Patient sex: M
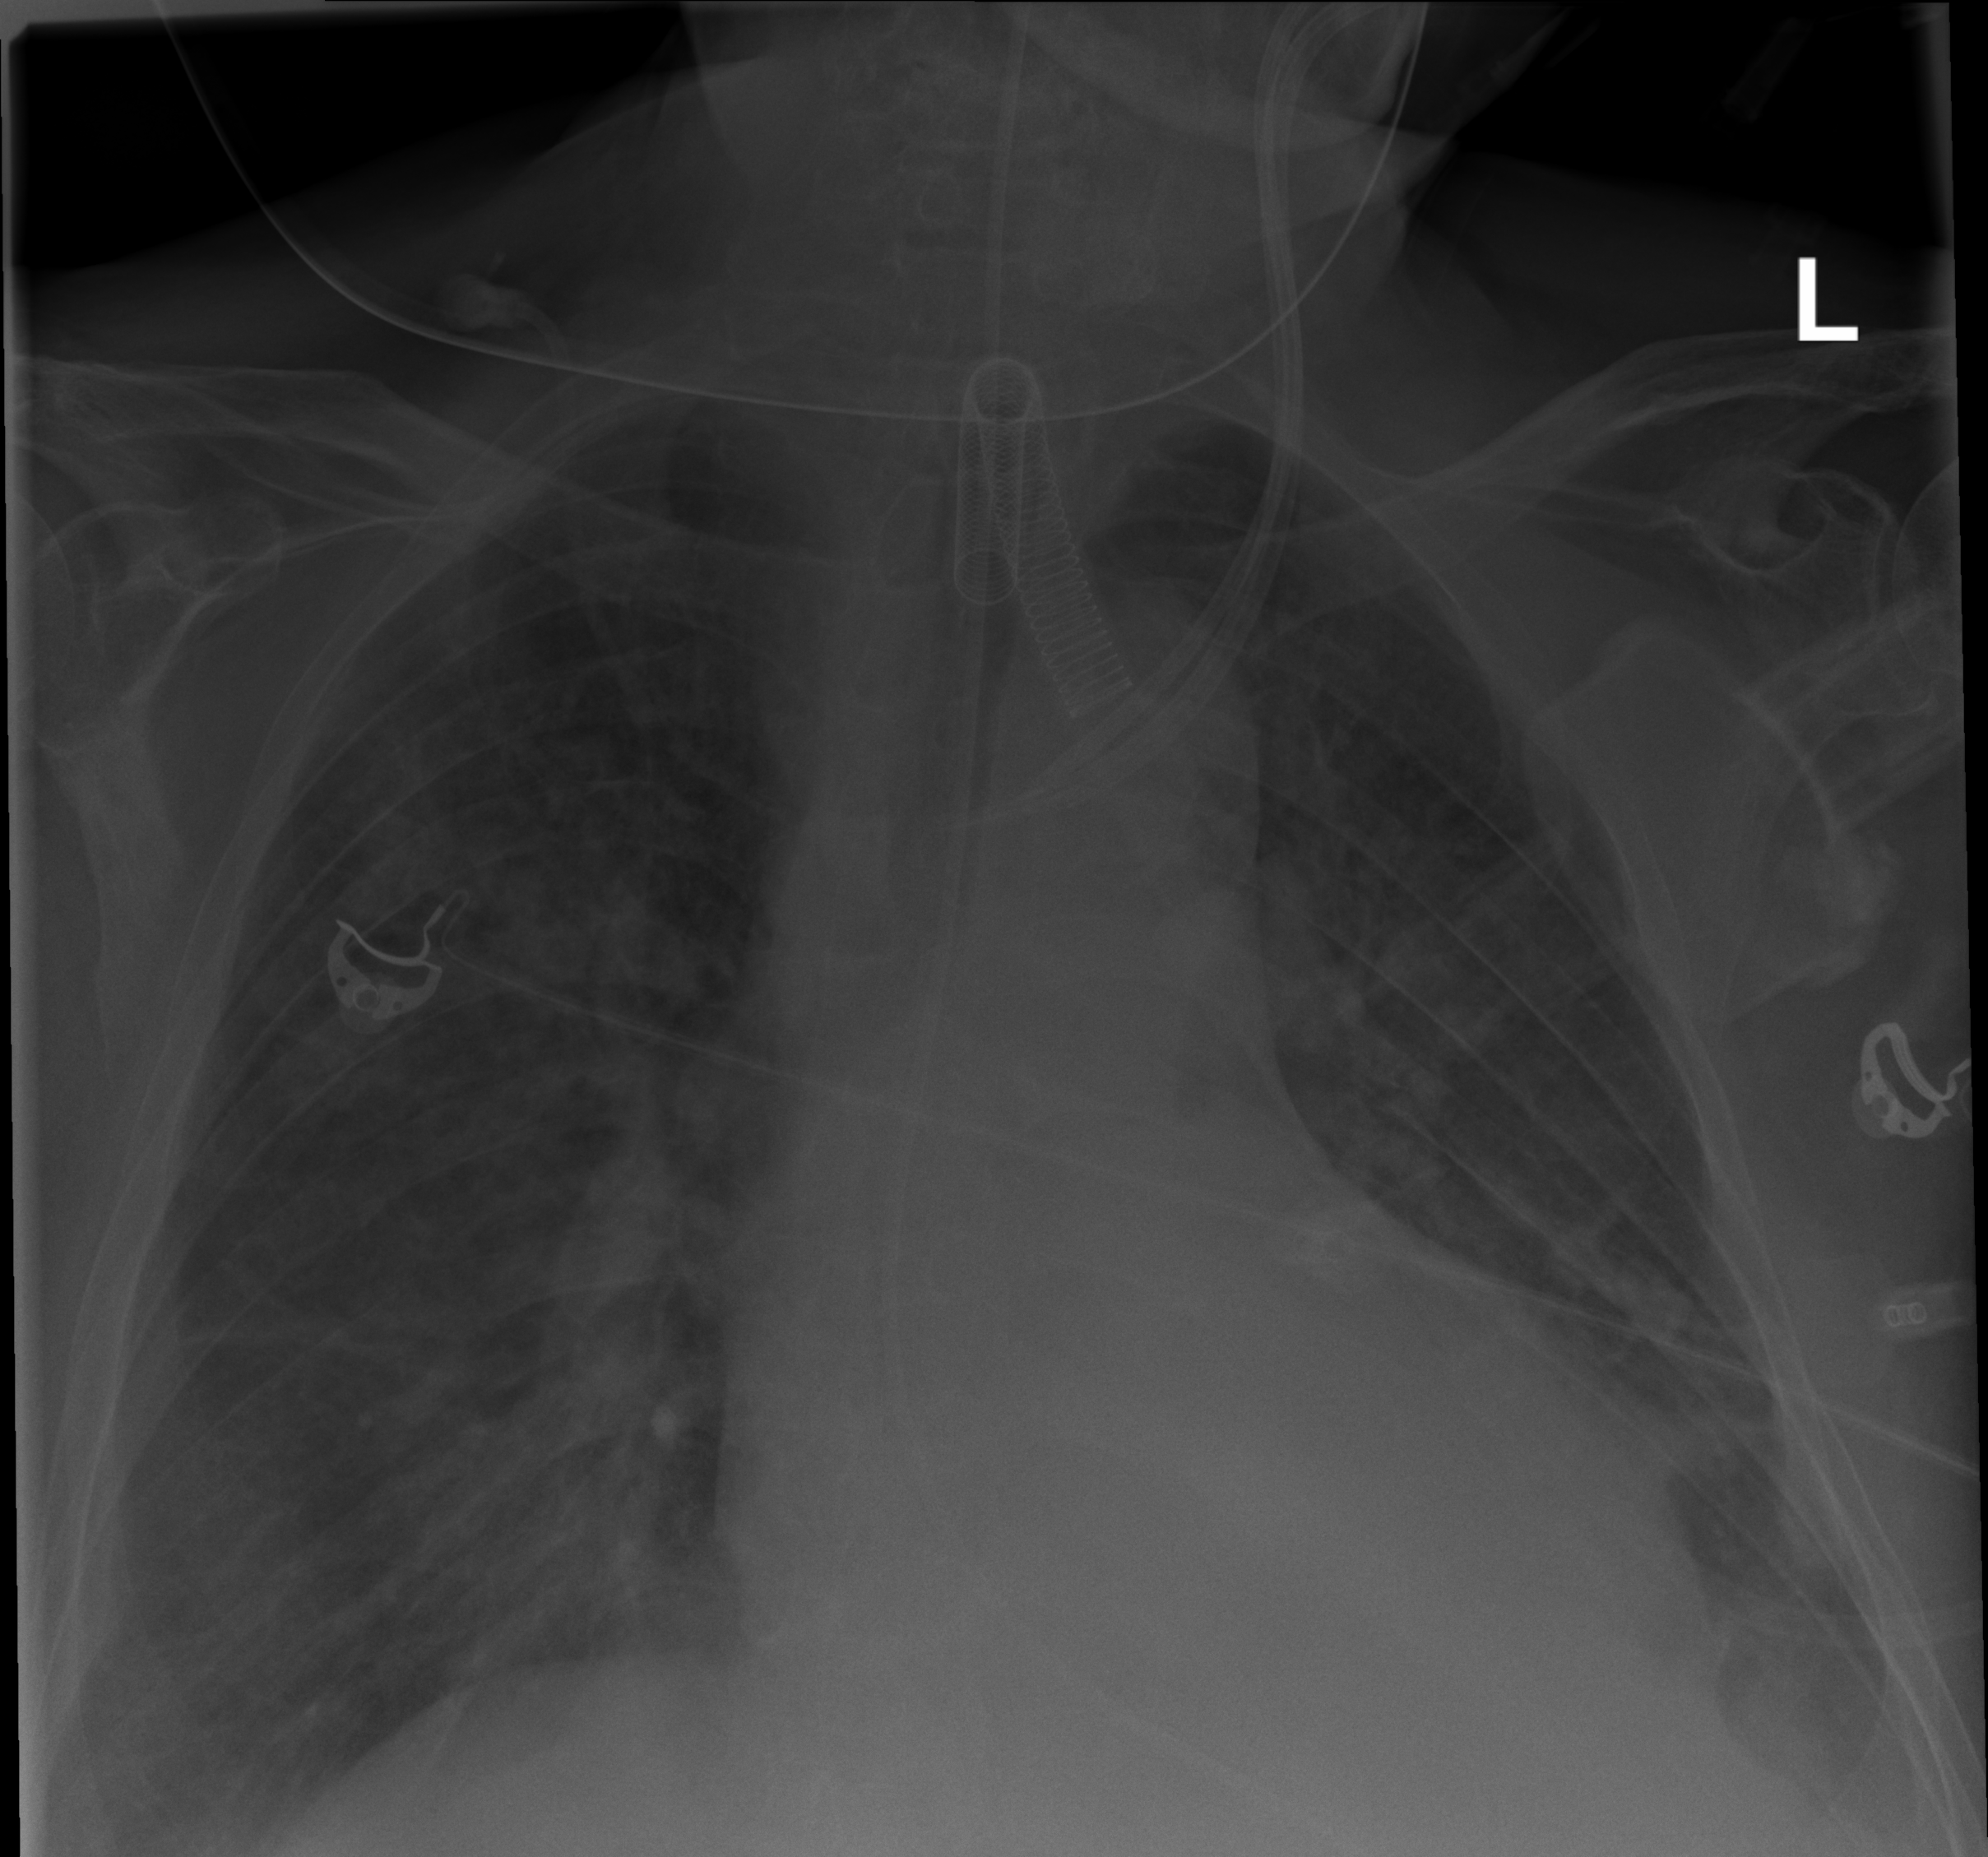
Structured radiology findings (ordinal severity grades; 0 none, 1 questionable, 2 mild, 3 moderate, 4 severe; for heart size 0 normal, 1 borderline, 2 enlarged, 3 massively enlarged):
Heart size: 2
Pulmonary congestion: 2
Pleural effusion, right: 2
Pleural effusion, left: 2
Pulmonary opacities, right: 3
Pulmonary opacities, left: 3
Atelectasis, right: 2
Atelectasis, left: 2